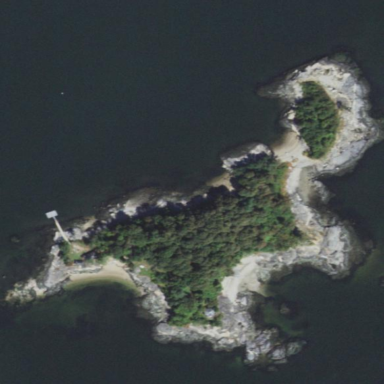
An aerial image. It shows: Islet located along the natural coastline.